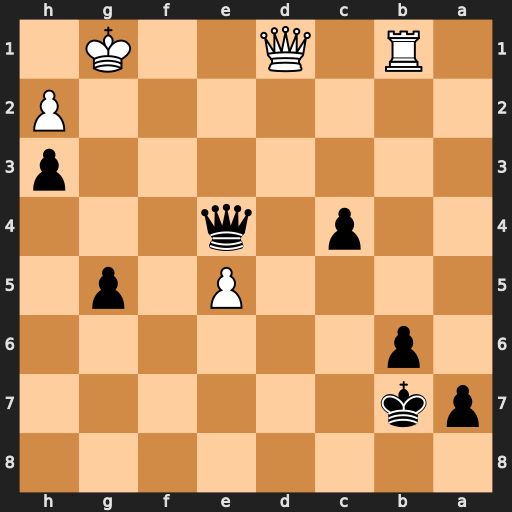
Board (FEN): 8/pk6/1p6/4P1p1/2p1q3/7p/7P/1R1Q2K1
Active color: b
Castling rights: -
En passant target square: -
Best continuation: Qg2#